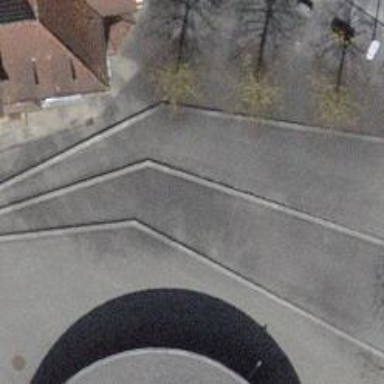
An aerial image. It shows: Raised kerb.